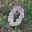
Label: 0